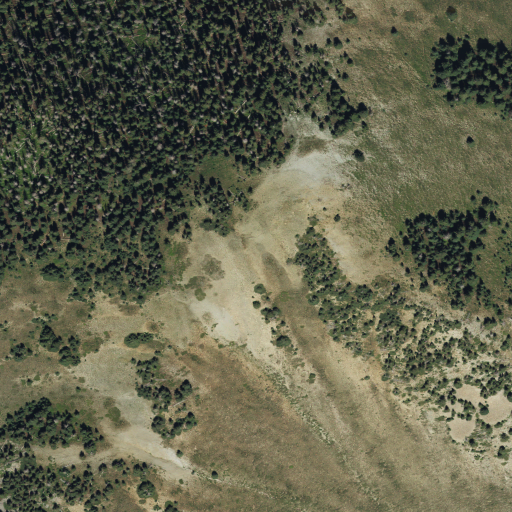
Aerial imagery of mountain in Utah named Horsehead Peak containing evergreen forest, shrub, mixed forest, and grassland